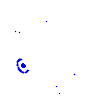
Particle: electron